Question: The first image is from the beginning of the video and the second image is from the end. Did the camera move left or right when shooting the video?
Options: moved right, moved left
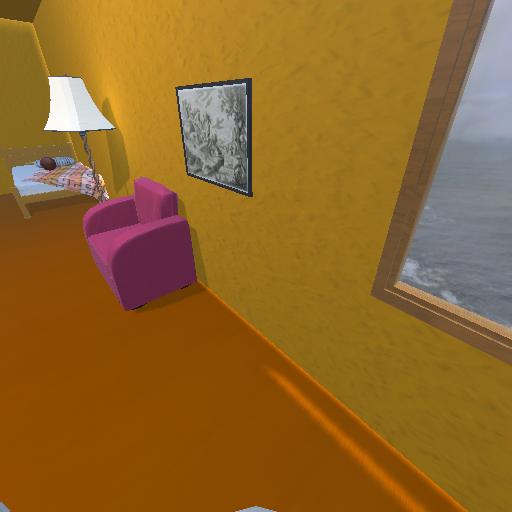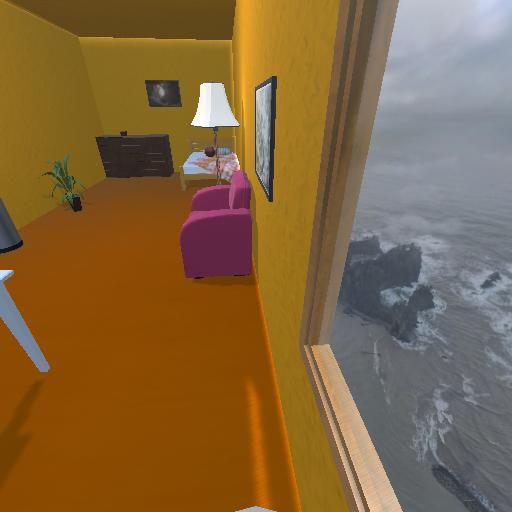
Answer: moved right